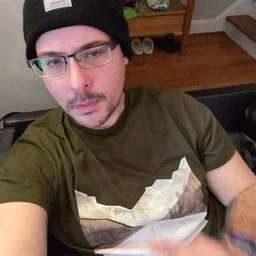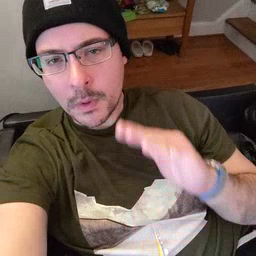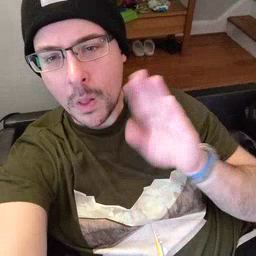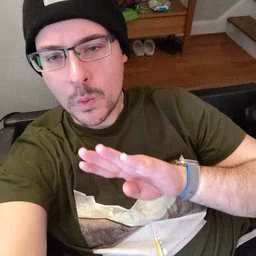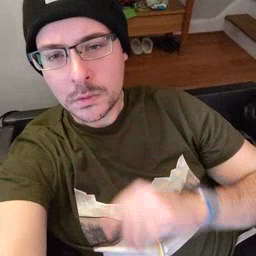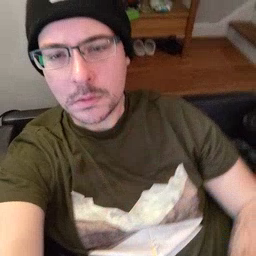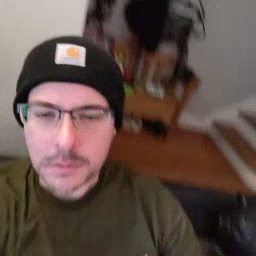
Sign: close